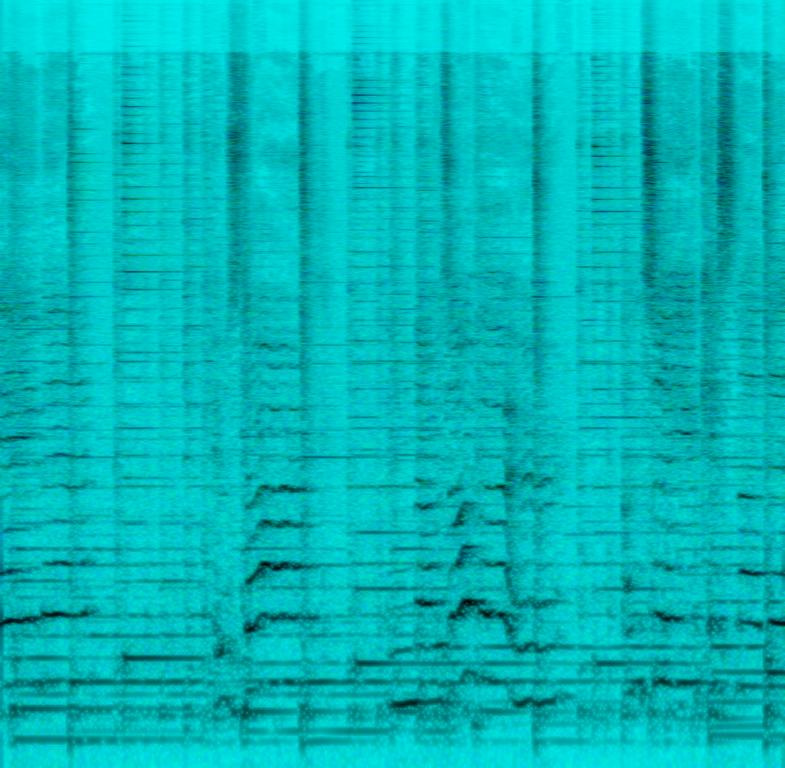
The low quality recording features a cover of a pop song sung by passionate female vocalists over acoustic guitar melody and acoustic rhythm guitar chords. It sounds emotional, passionate and the recording is noisy and in mono.